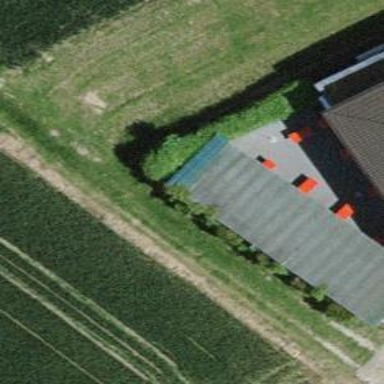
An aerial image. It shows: Hedge barrier.